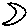
Label: moon